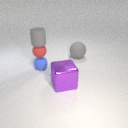
small gray rubber cylinder above small red rubber sphere